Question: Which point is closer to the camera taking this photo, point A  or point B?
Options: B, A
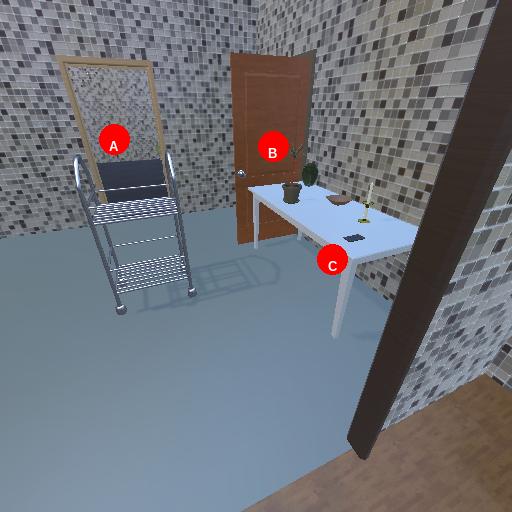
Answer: B